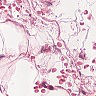
Metastatic tissue present: no